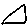
Label: triangle